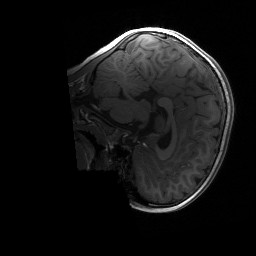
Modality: T1w
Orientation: sagittal
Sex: female
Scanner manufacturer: siemens
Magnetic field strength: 3 T
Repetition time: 1.9 s
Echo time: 0.00243 s